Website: slack
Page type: billing-address
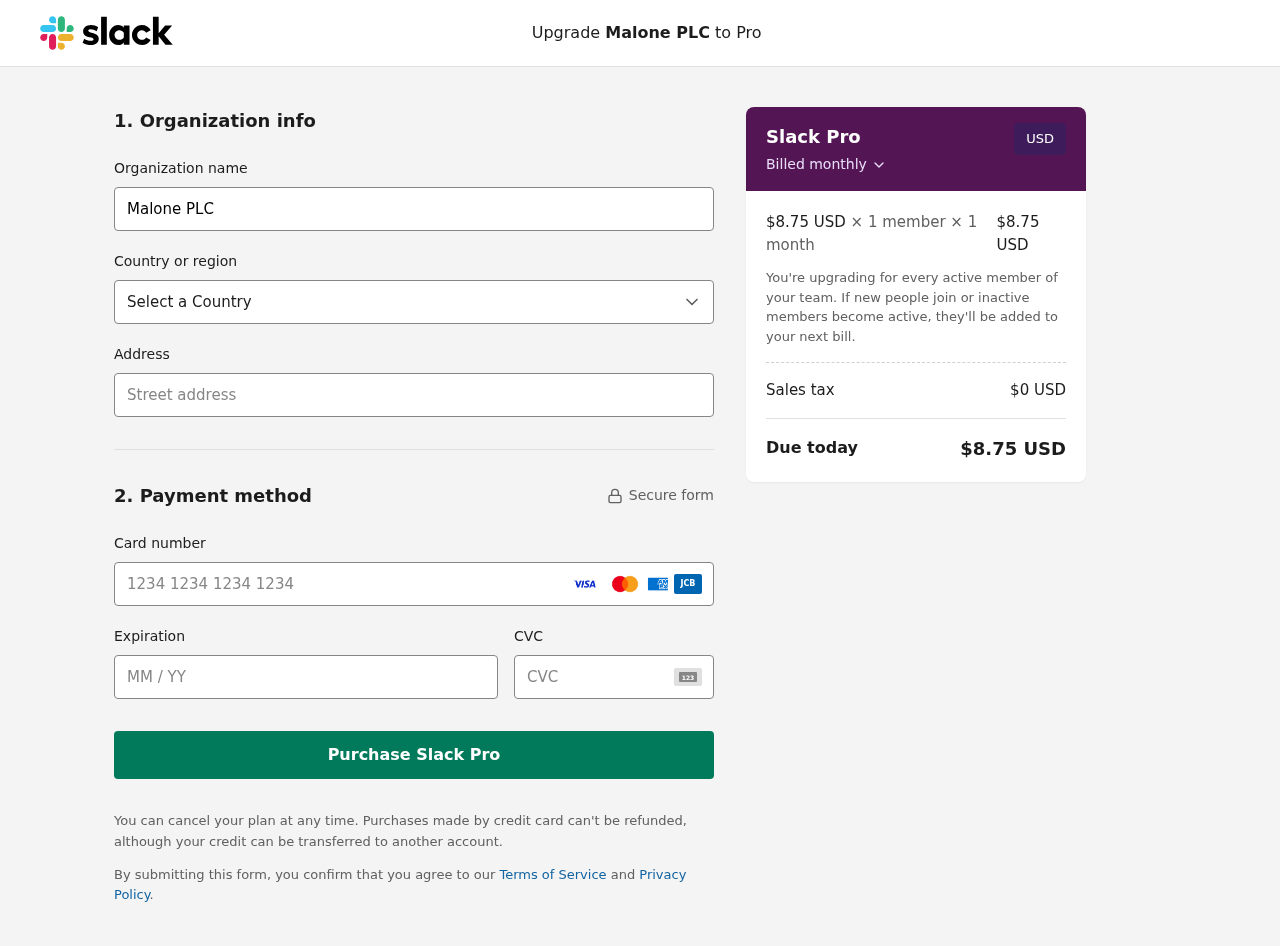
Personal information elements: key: PII_CARD_CVV
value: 621
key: PII_CARD_EXPIRY
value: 12/29
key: PII_CARD_NUMBER
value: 6011 6765 3717 1192
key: PII_COMPANY
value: Malone PLC
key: PII_COUNTRY
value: United States
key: PII_STREET
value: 091 Christy Causeway Apt. 744
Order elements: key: ORDER_PRICE_PER_MEMBER
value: $8.75 USD
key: ORDER_MEMBER_COUNT
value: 1
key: ORDER_MONTH_COUNT
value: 1
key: ORDER_SUBTOTAL
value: $8.75 USD
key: ORDER_TAX
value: $0
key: ORDER_TOTAL
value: $8.75 USD